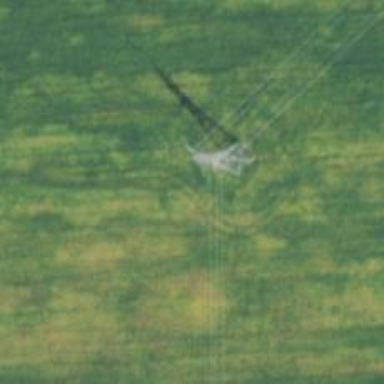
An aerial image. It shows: Lattice structure tower used for power transmission.